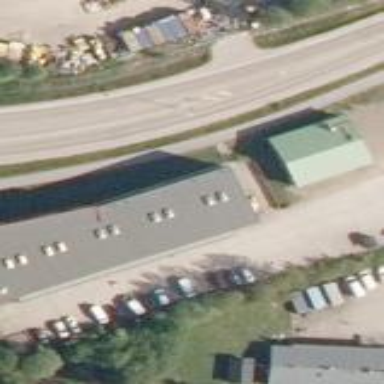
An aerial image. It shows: Commercial building.